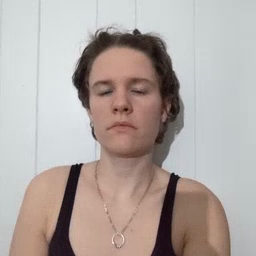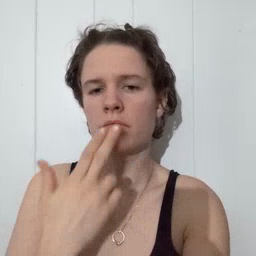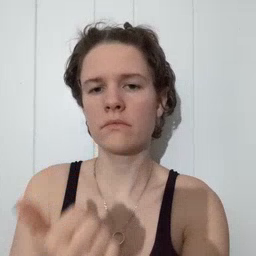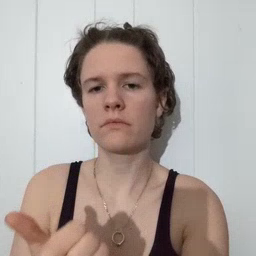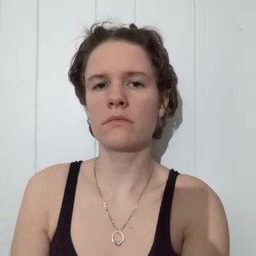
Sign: cute